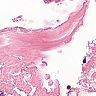
Metastatic tissue present: no